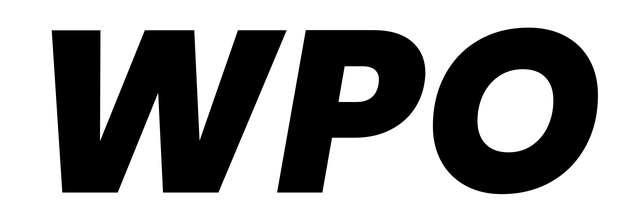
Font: Poppins-ExtraBoldItalic